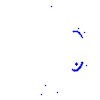
Particle: proton